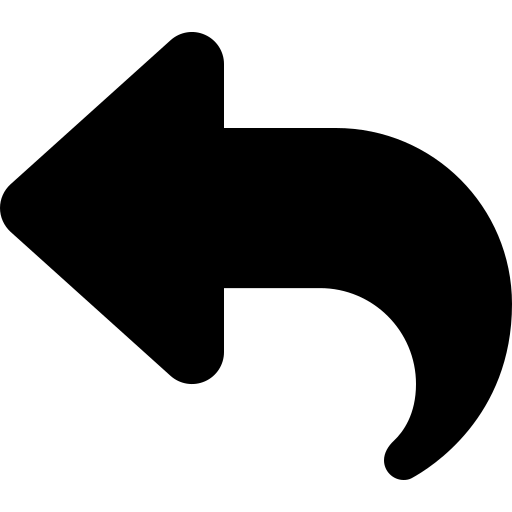
Tags: icon, FontAwesome, fa-icon, solid, reply